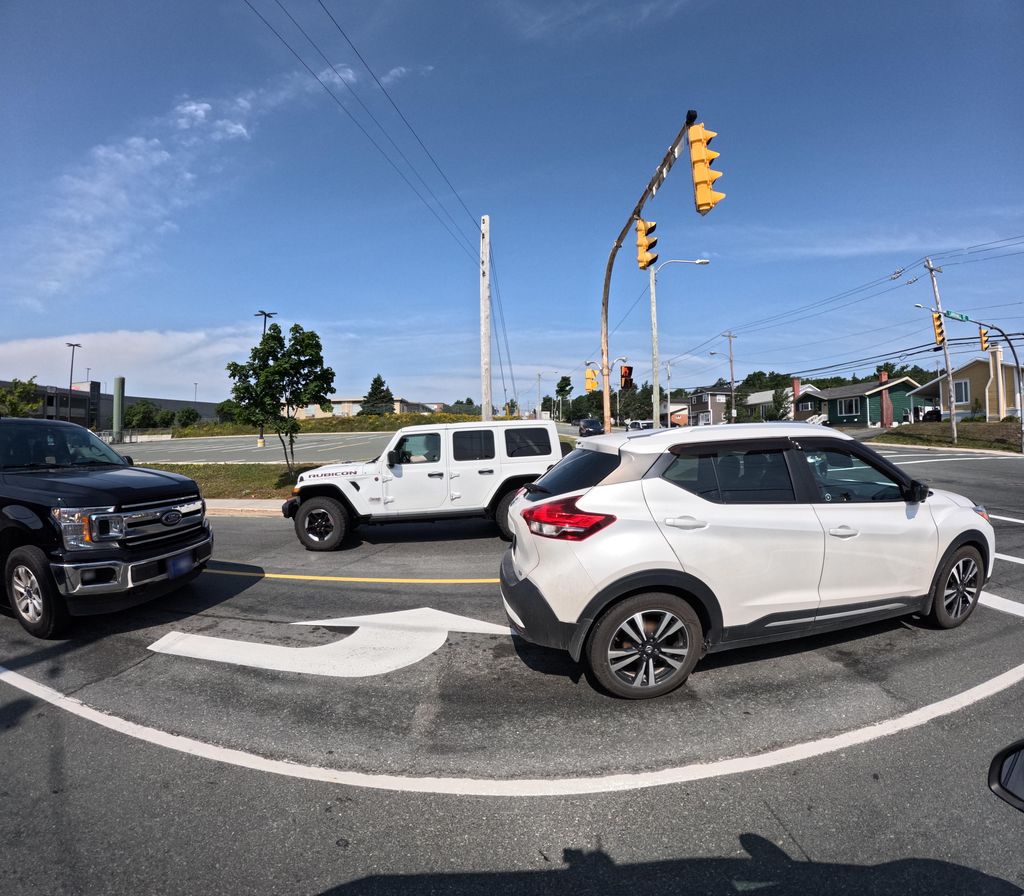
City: st_johns